Field crop: maize
Growth stage: 1
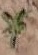
Species: atriplex